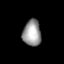
Tissue: lung
Cell type: Epithelial cells
Senescence score: 0.2433
Nuclear area (px): 468
Mean DAPI intensity: 154.019